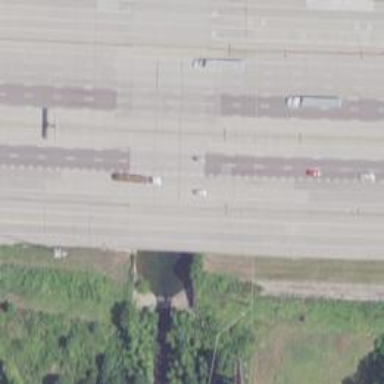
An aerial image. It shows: Bridge over motorway.